Question: I have a 'UIWebView' to load certain pages.In iOS 8 it loads page with 20 pixel gap from top specially in portrait mode,in landscape mode it is fine.How to handle the gap in portrait?
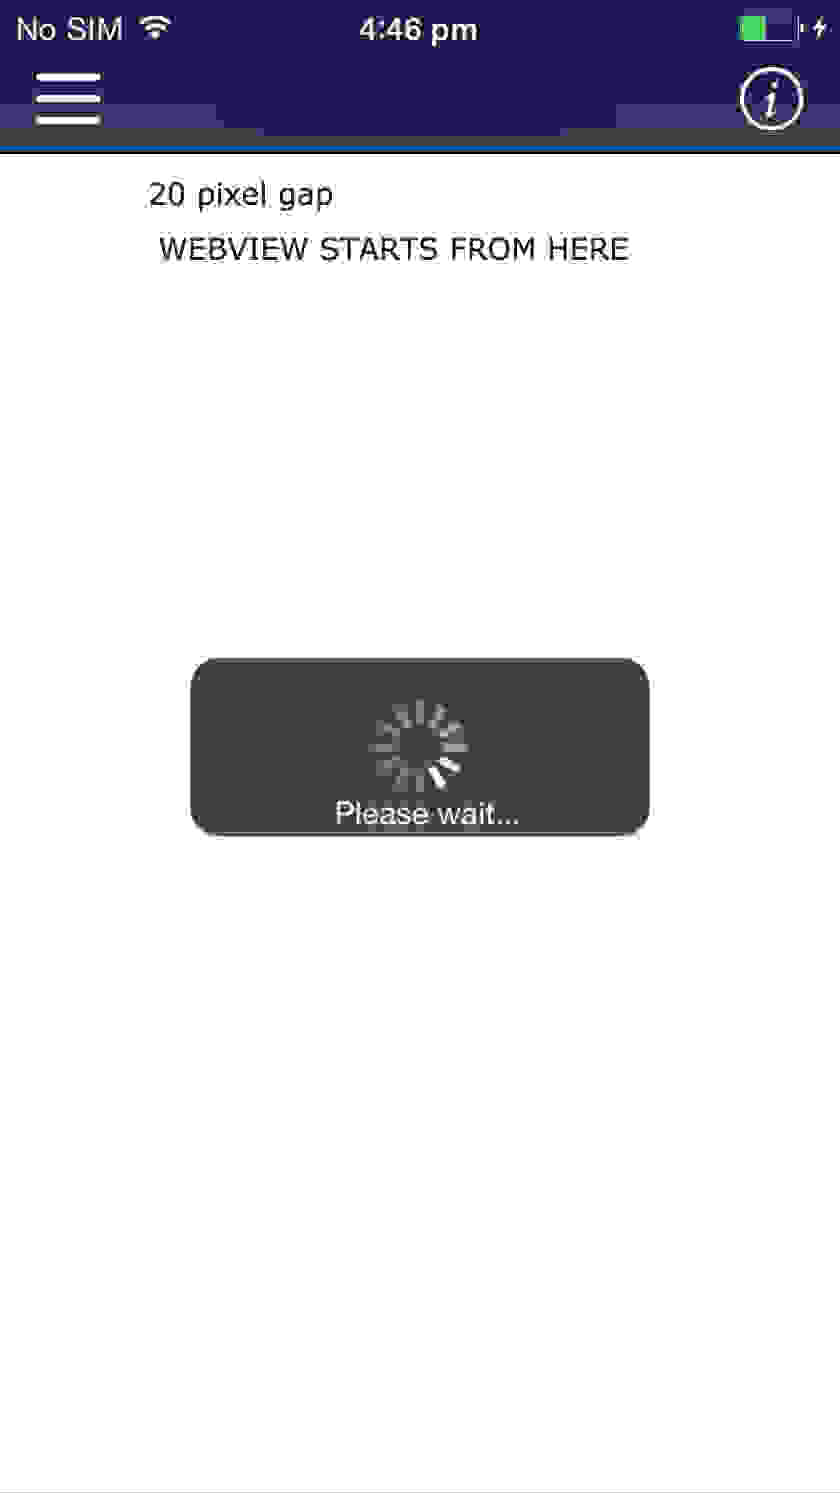
Answer: Place following code in your viewWillAppear :
'''
if ([[[UIDevice currentDevice] systemVersion] floatValue] >= 7) {
CGRect viewBounds = [self.webView bounds];
viewBounds.origin.y = 20;
viewBounds.size.height = viewBounds.size.height - 20;
self.webView.frame = viewBounds;
}
'''
Check this for more information : <URL>